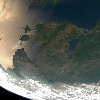
Label: land